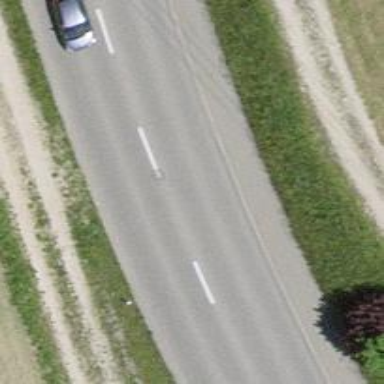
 featuring cycle track on the left side."